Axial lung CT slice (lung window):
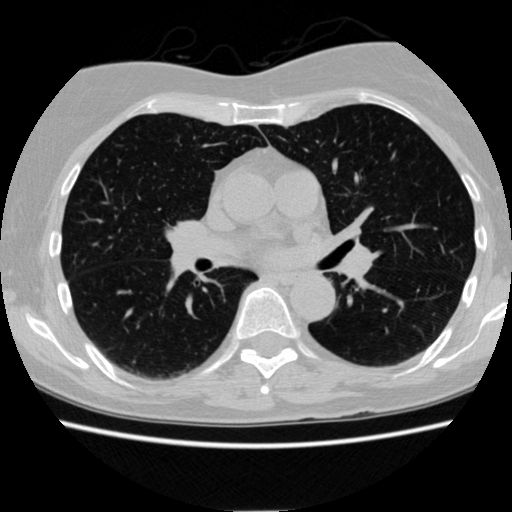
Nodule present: no